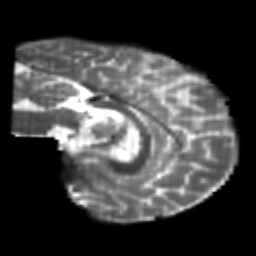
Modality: T2w
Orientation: sagittal
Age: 25
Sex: female
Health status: healthy
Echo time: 0.074 s